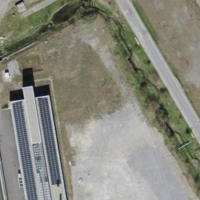
EUNIS habitat code: 54
Species observed at this site:
Trifolium pratense